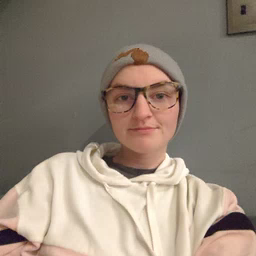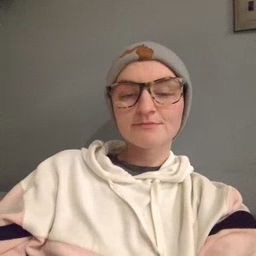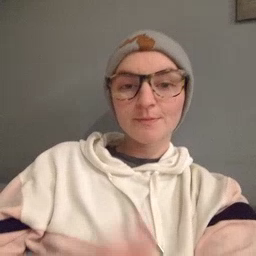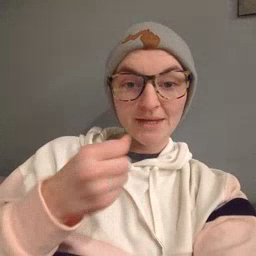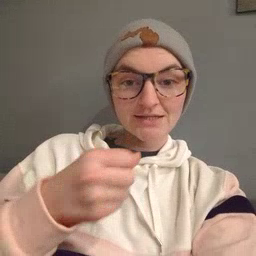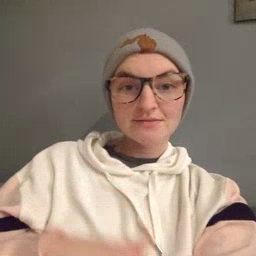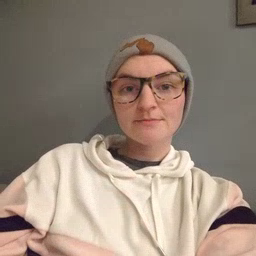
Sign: make